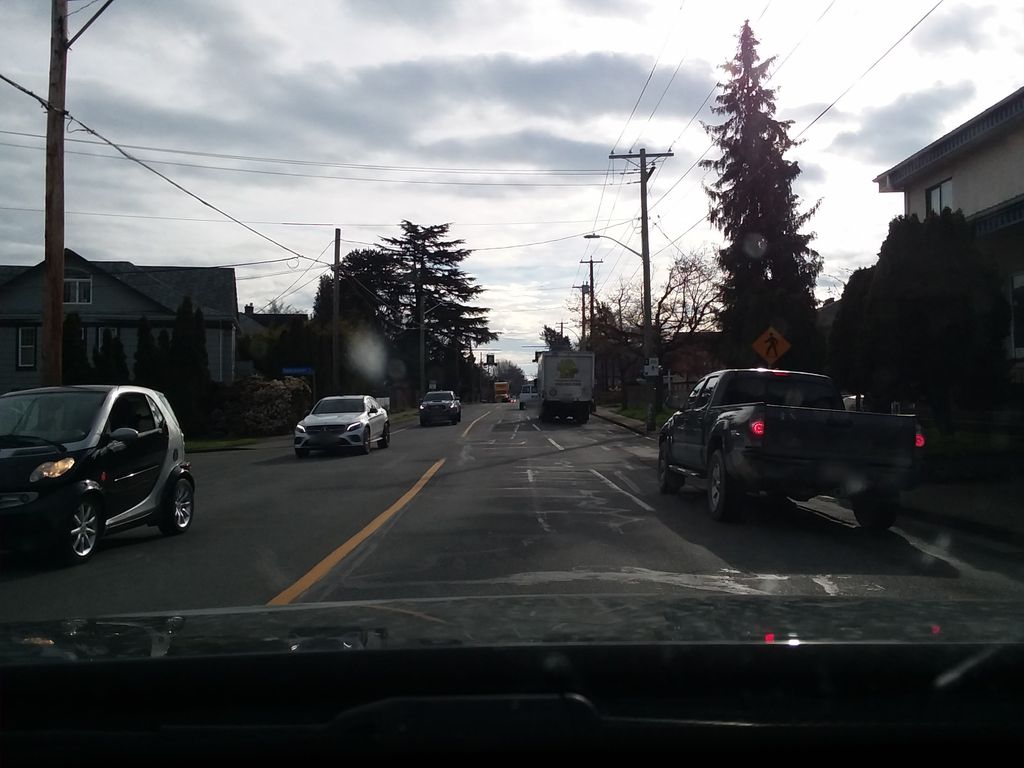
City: victoria